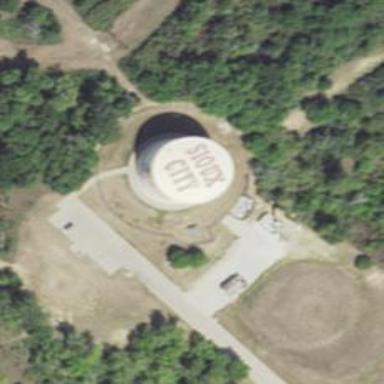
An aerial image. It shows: Water tower that is man-made.